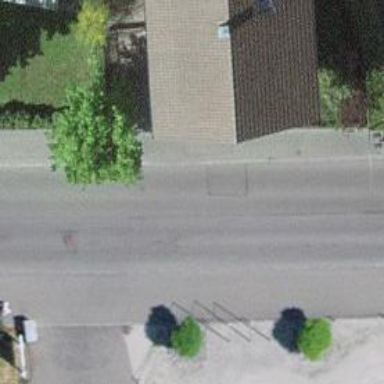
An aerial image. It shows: Living street.